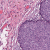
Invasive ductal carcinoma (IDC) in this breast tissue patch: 0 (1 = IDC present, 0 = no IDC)